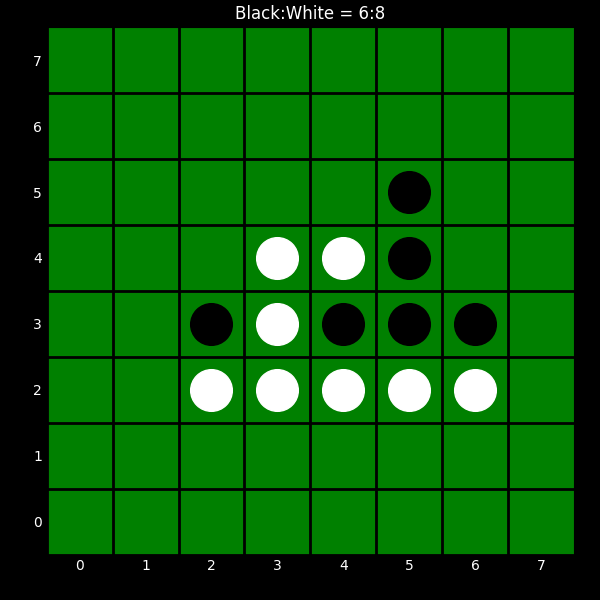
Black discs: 6
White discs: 8